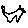
Label: cat